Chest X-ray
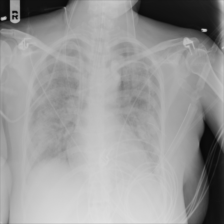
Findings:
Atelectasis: negative
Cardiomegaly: negative
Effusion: negative
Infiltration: positive
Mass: negative
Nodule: negative
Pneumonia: negative
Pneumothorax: negative
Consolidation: negative
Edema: negative
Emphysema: negative
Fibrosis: negative
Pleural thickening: negative
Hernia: negative